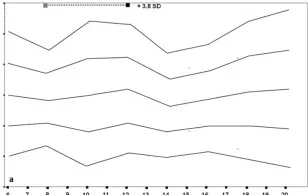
Cross-sectional evaluation of trabecular bone mineral density (TrabBMD) The gray squares in the panels (A,B,C,H) represent the bone age-adjusted values.
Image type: chart (chart)